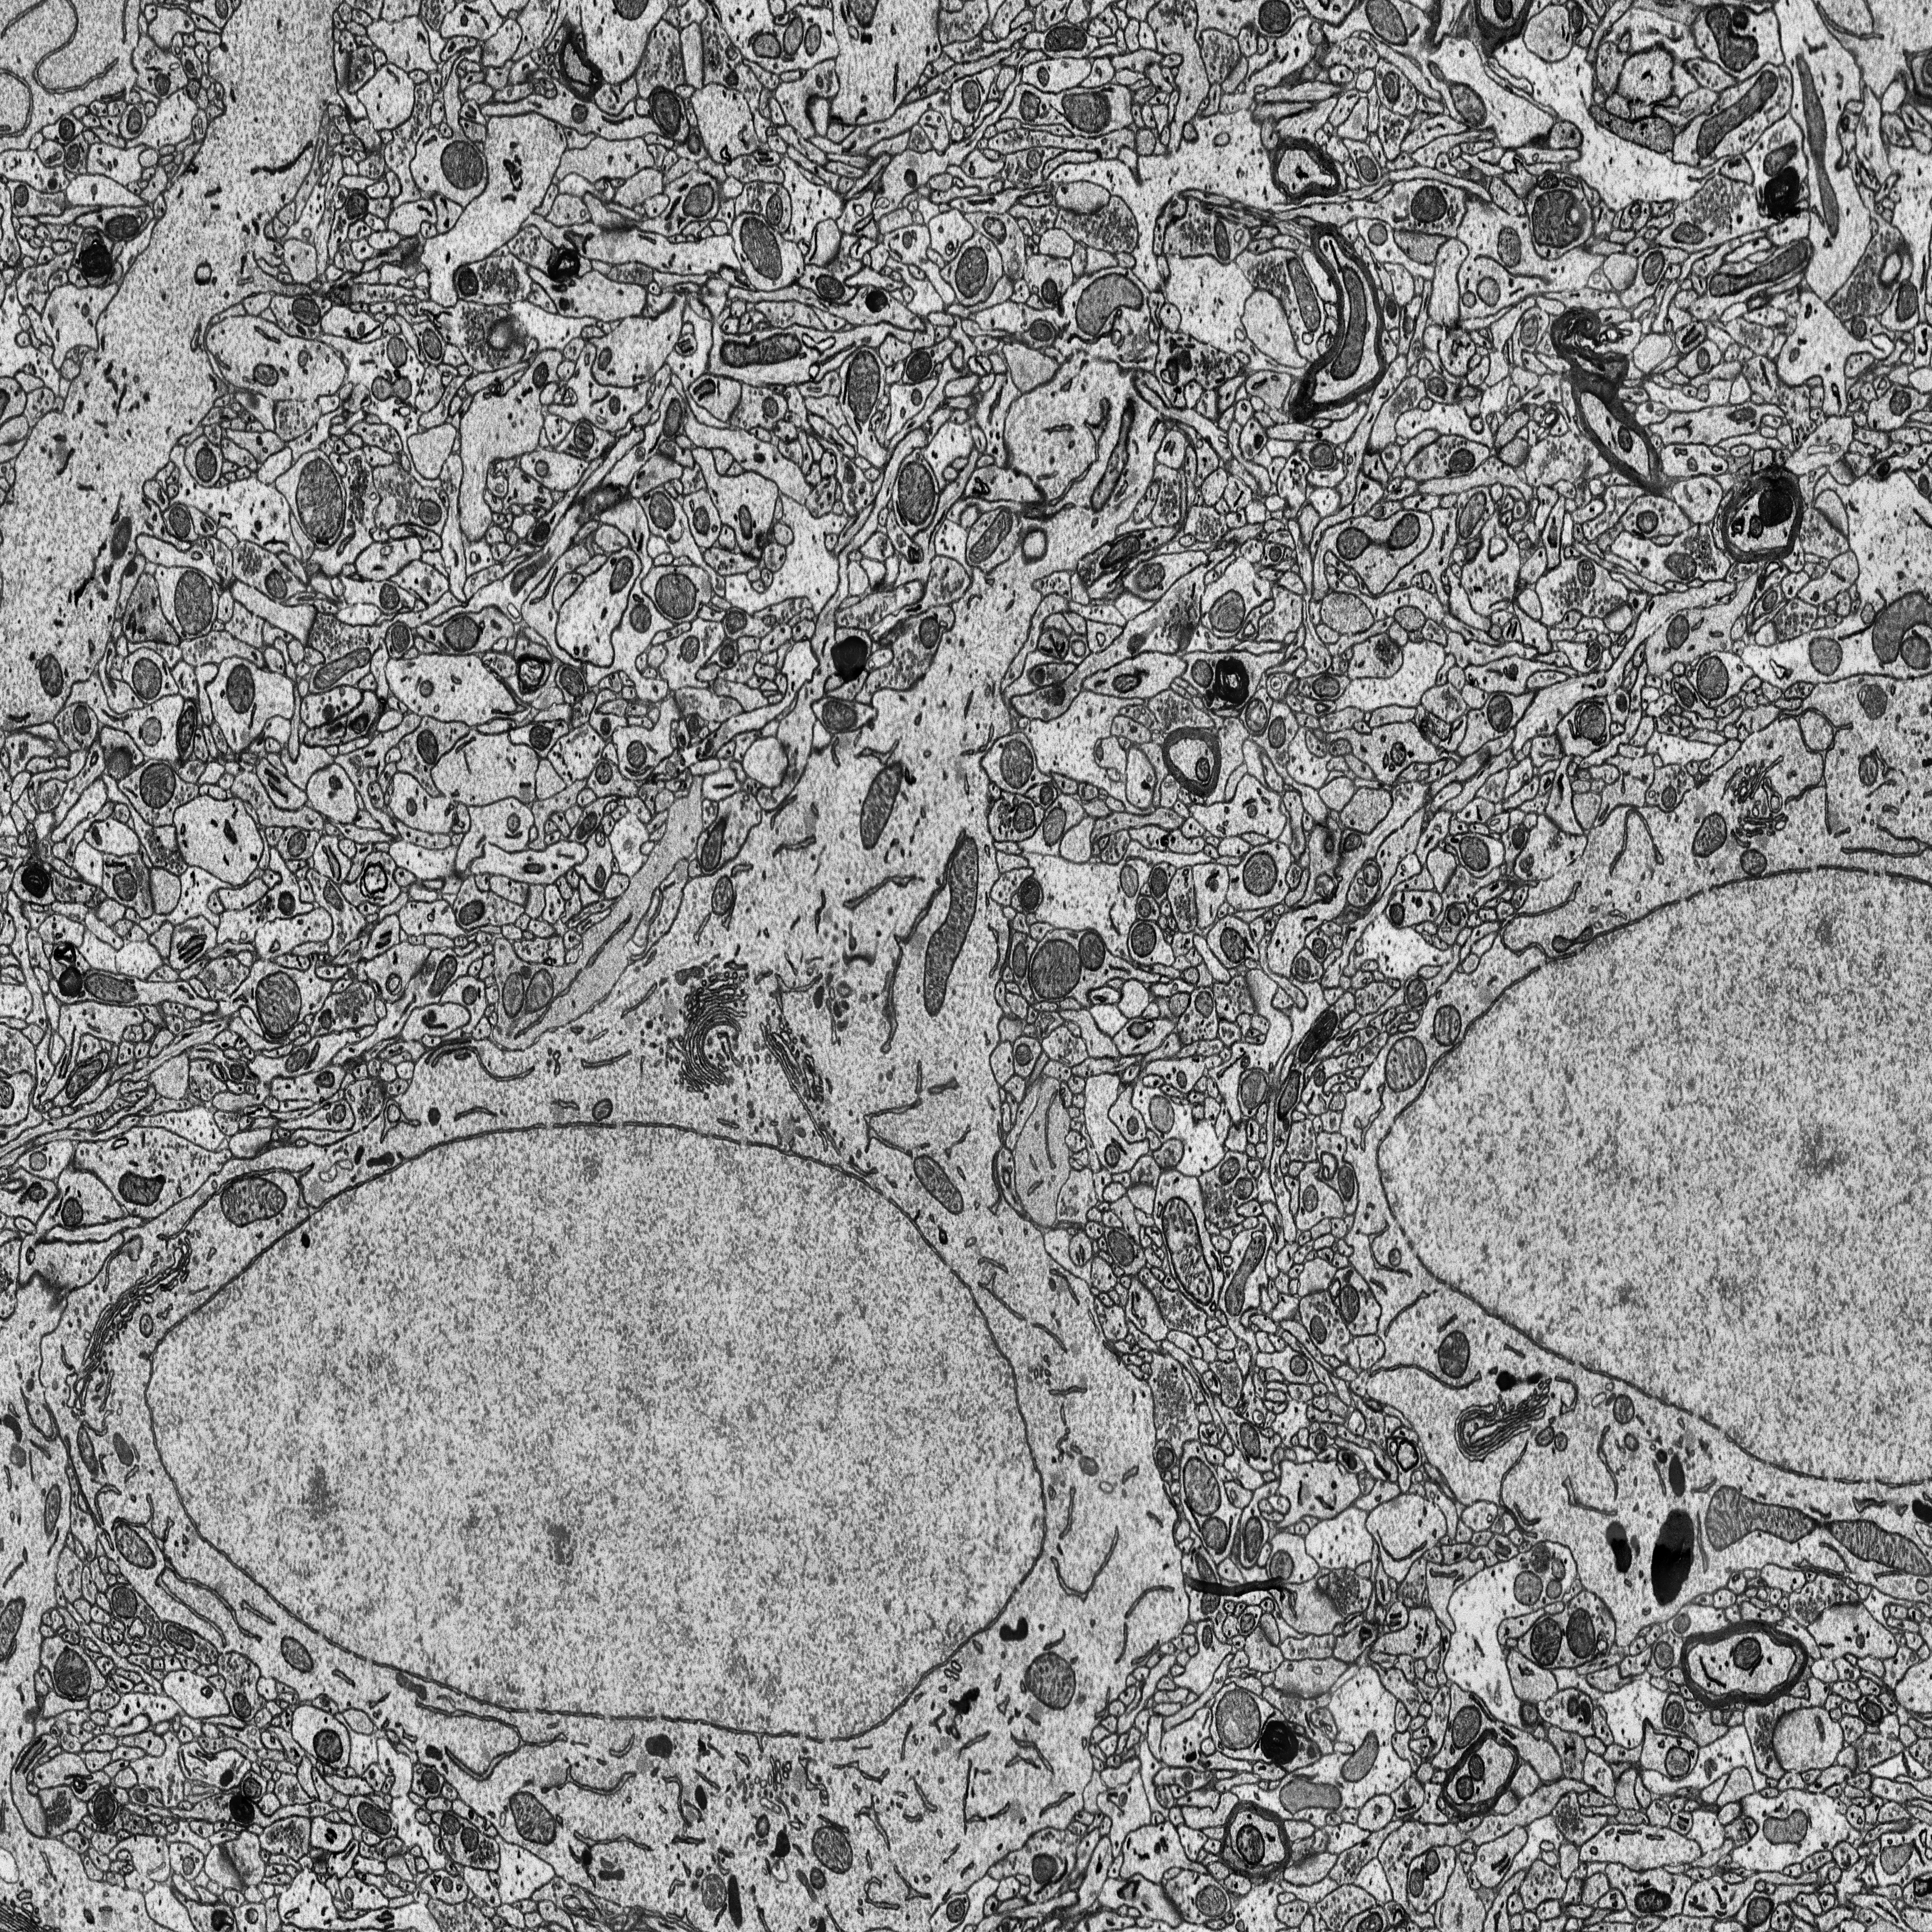
Electron microscopy slice of rat cortex tissue
Slice depth (z): 367
Mitochondria instances in slice: 345